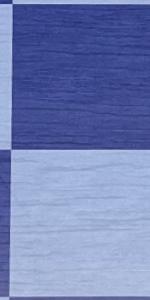
Label: Empty